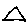
Label: triangle